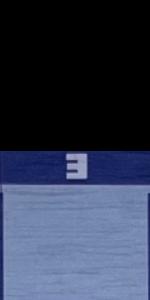
Label: Empty